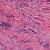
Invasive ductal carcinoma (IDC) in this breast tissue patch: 0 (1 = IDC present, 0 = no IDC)